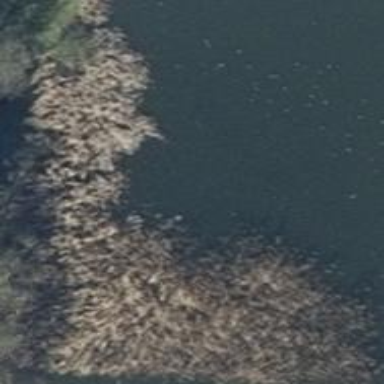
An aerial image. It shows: Reedbed wetland area.